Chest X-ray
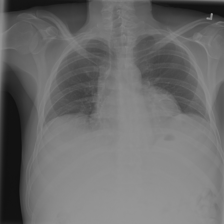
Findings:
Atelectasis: negative
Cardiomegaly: negative
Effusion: negative
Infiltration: negative
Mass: negative
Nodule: negative
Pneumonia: negative
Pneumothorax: negative
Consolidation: negative
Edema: negative
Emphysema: negative
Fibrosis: negative
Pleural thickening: negative
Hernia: negative